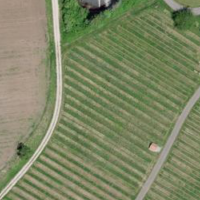
EUNIS habitat code: 52
Species observed at this site:
Tanacetum vulgare